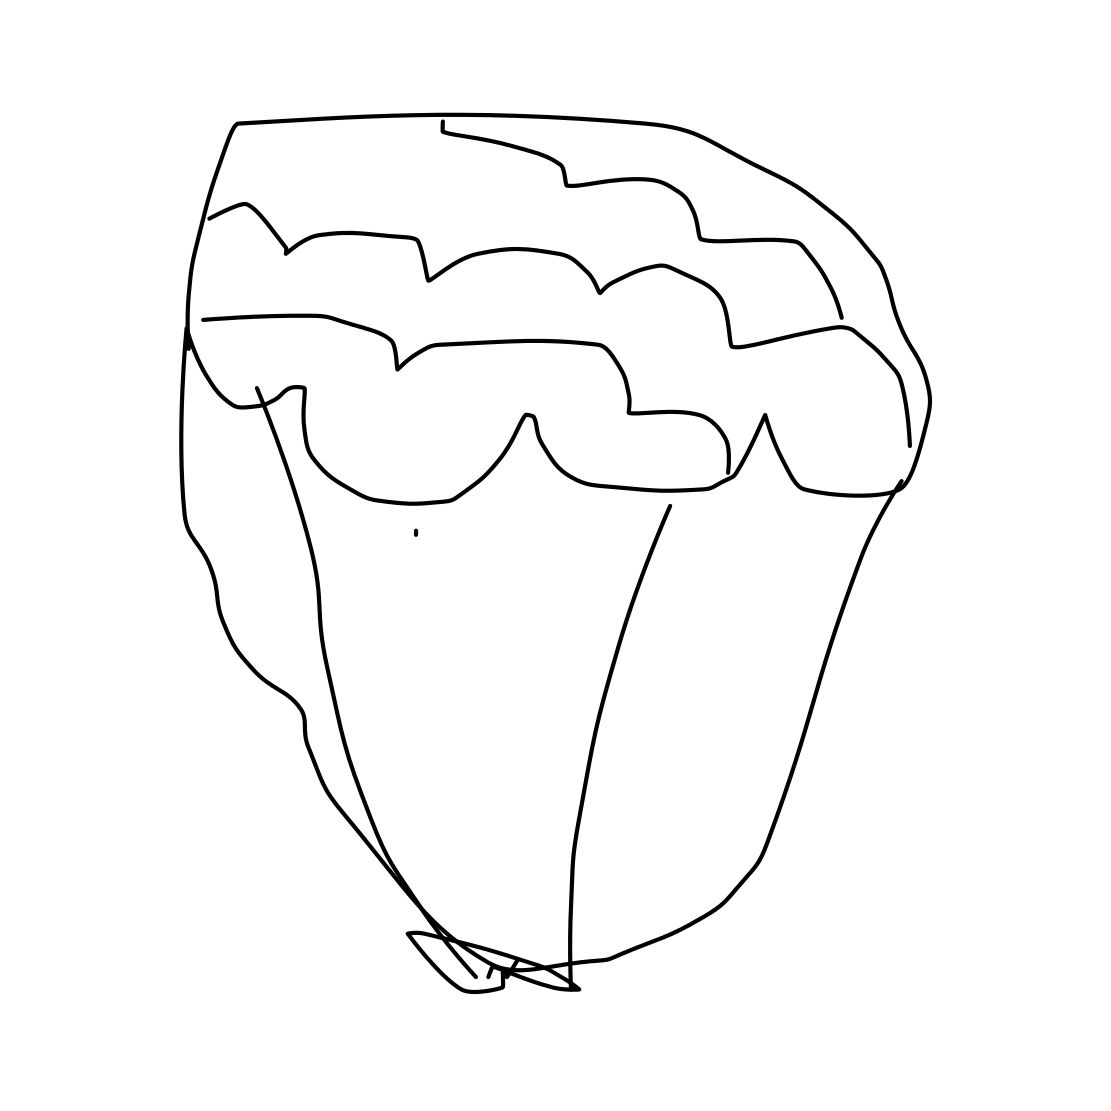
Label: parachute